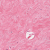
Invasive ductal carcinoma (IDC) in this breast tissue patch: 0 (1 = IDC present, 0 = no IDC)